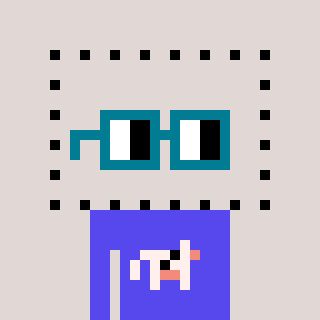
a pixel art character with square dark green glasses, a void-shaped head and a computerblue-colored body on a warm background